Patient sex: F
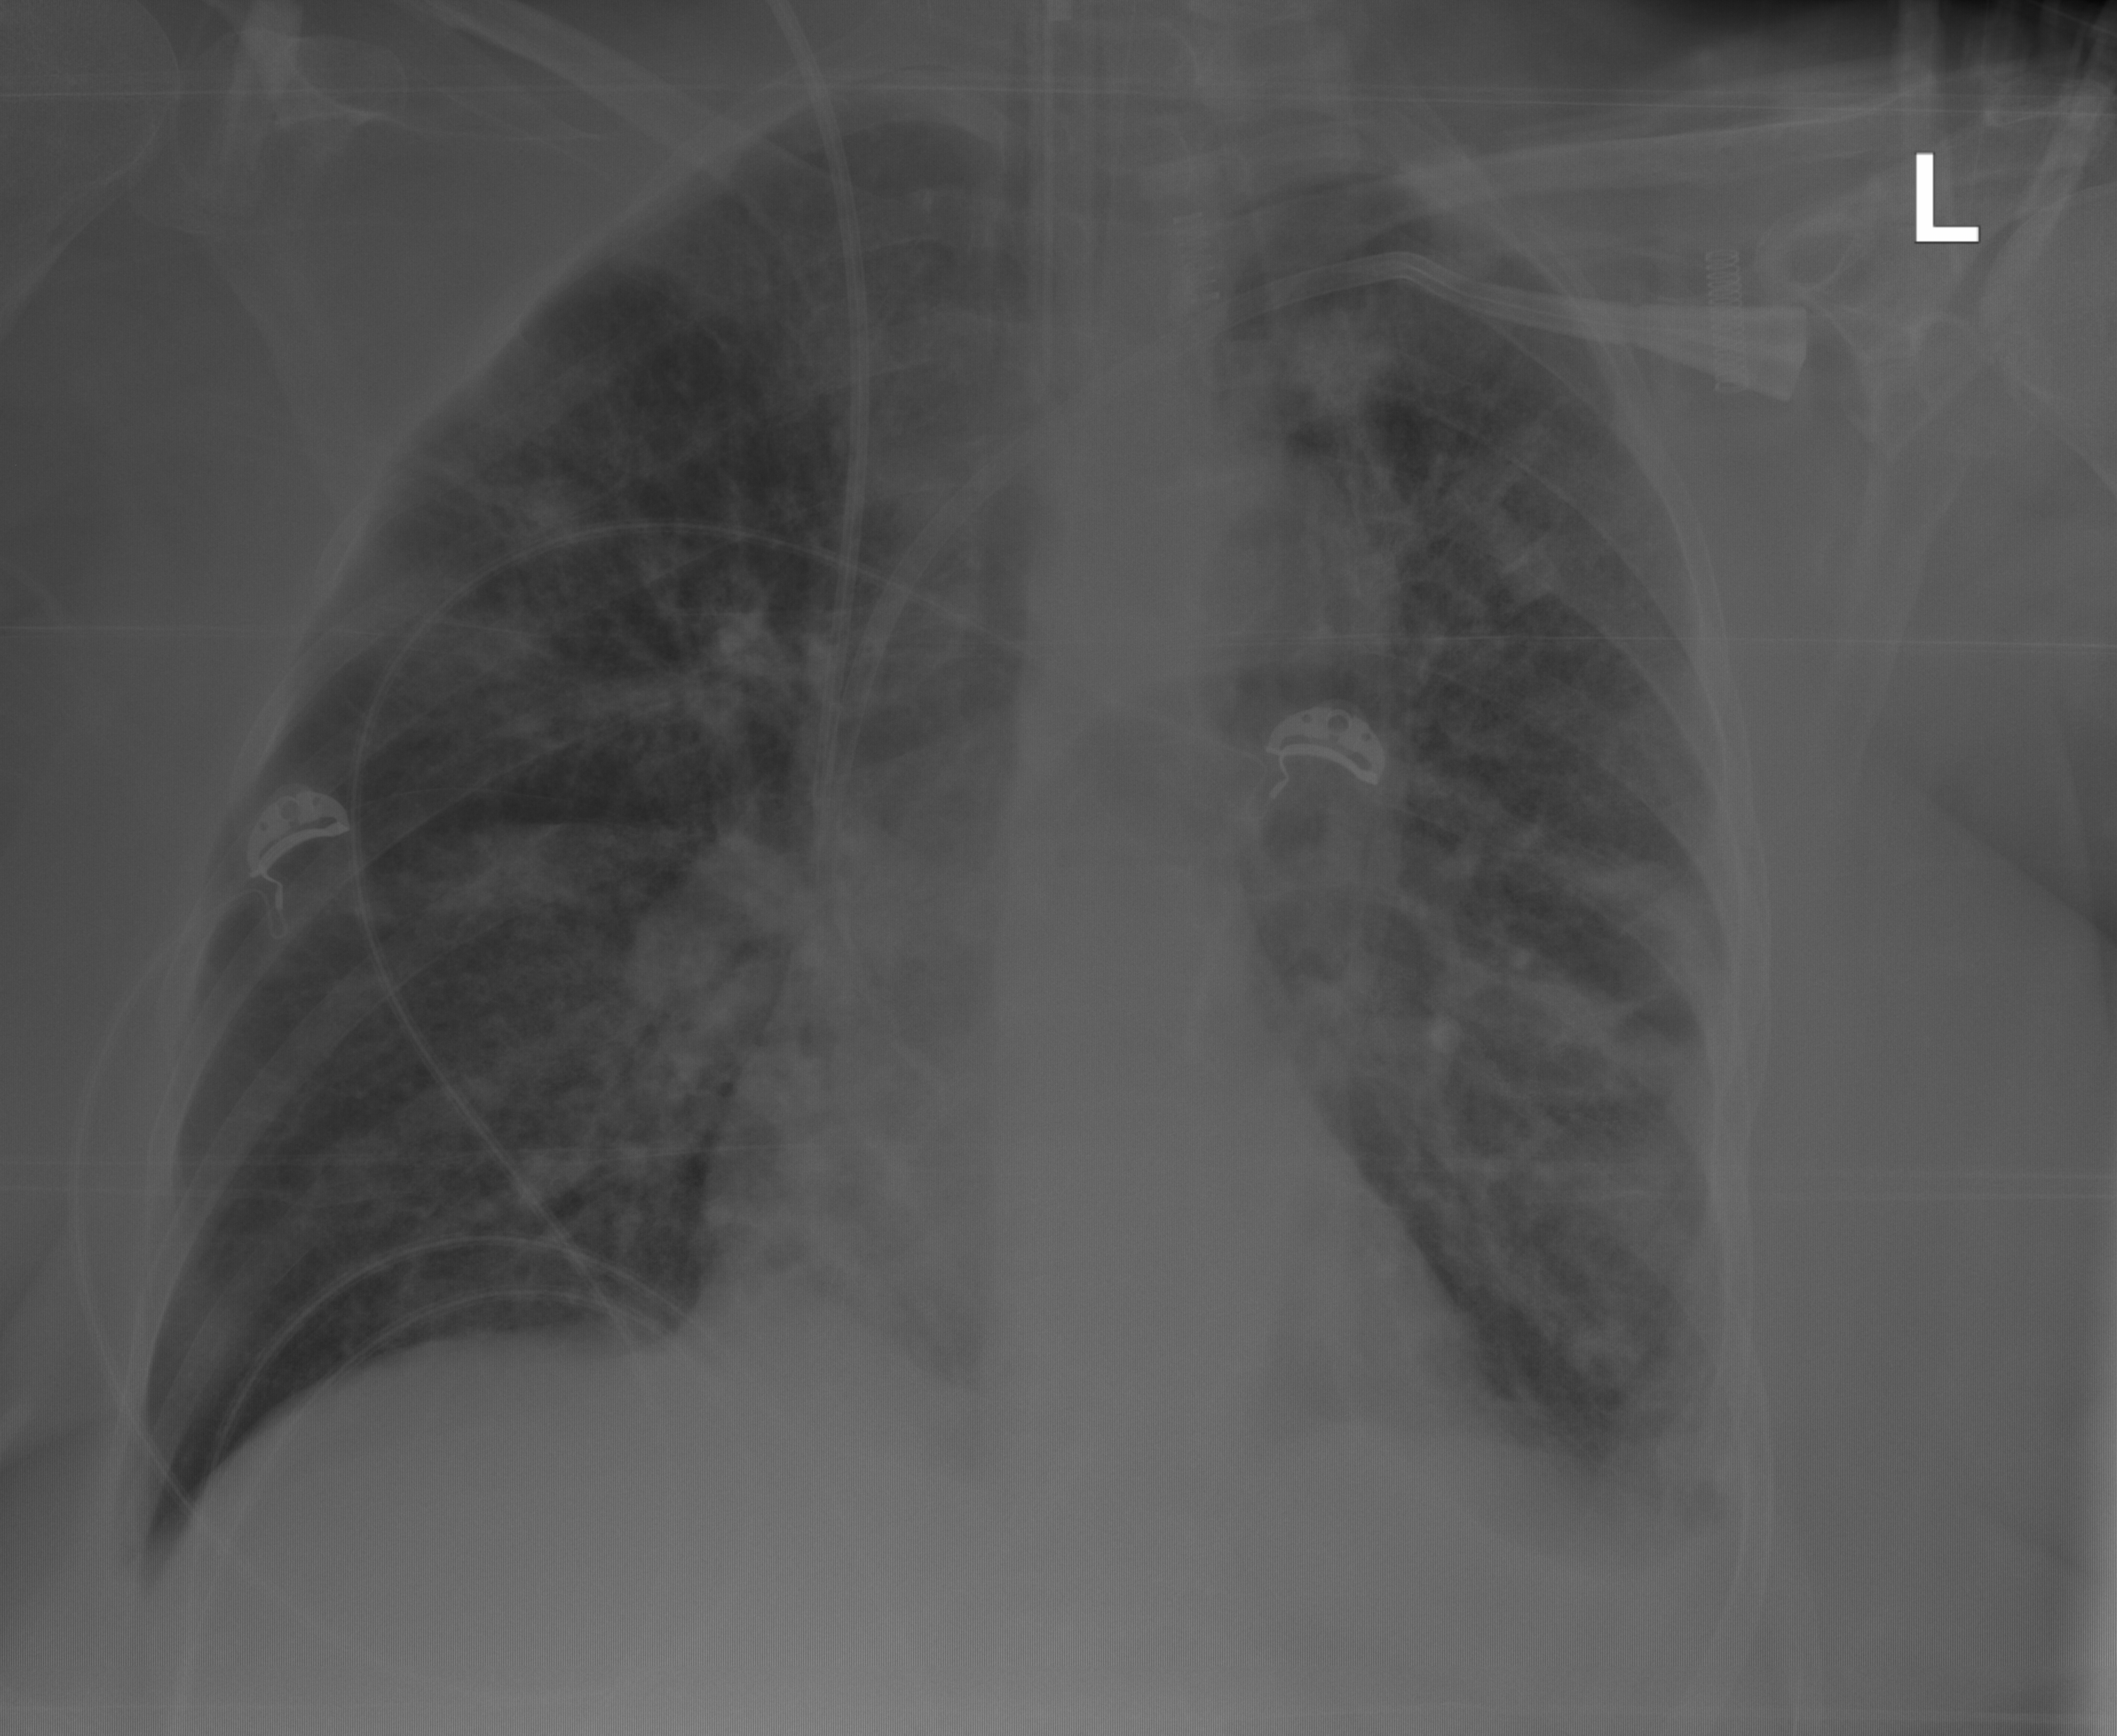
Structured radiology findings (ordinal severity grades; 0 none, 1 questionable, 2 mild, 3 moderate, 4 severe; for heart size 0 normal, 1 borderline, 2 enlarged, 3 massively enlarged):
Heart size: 1
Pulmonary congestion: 0
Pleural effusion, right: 0
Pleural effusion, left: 2
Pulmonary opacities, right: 2
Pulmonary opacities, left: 3
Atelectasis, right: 2
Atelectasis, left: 2